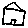
Label: house